Question: I have a project to built-in a custom lookup function in VBA Excel using the range, I have tried to execute the code in different ways but I still can't get the result yet.

The code that I have written is:
'''
Function lookUp1(RowTable As Range, RowValue As String, ColTable As Range, ColValue As String) As Variant
Dim row As Variant
Dim col As Variant
For Each row In RowTable
If row.Value = RowValue Then
row.row
End If
Next row
For Each col In ColTable
If col = ColValue Then
col.Column
End If
Next col
lookUp1 = Cells(row, col)
End Function
'''
in the worksheet screenshot that I have attached, the answer should be $20, and I keep receiving an error value
I will be so grateful for your help:)
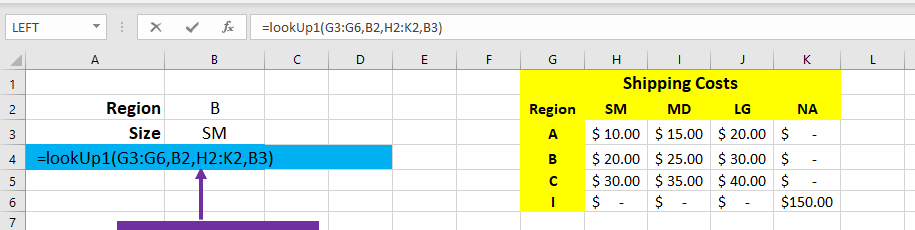
Answer: Row and col were returning empty on your function.
'''
Function lookUp1(ByRef rowtable As Range, ByRef rowvalue As String, ByRef coltable As Range, ByRef colvalue As String) As Variant
Dim cel As Variant
Dim row As Variant
Dim col As Variant
For Each cel In rowtable
If cel.Value = rowvalue Then
row = cel.row
End If
Next cel
For Each cel In coltable
If cel = colvalue Then
col = cel.Column
End If
Next cel
lookUp1 = Cells(row, col).Value
End Function
'''